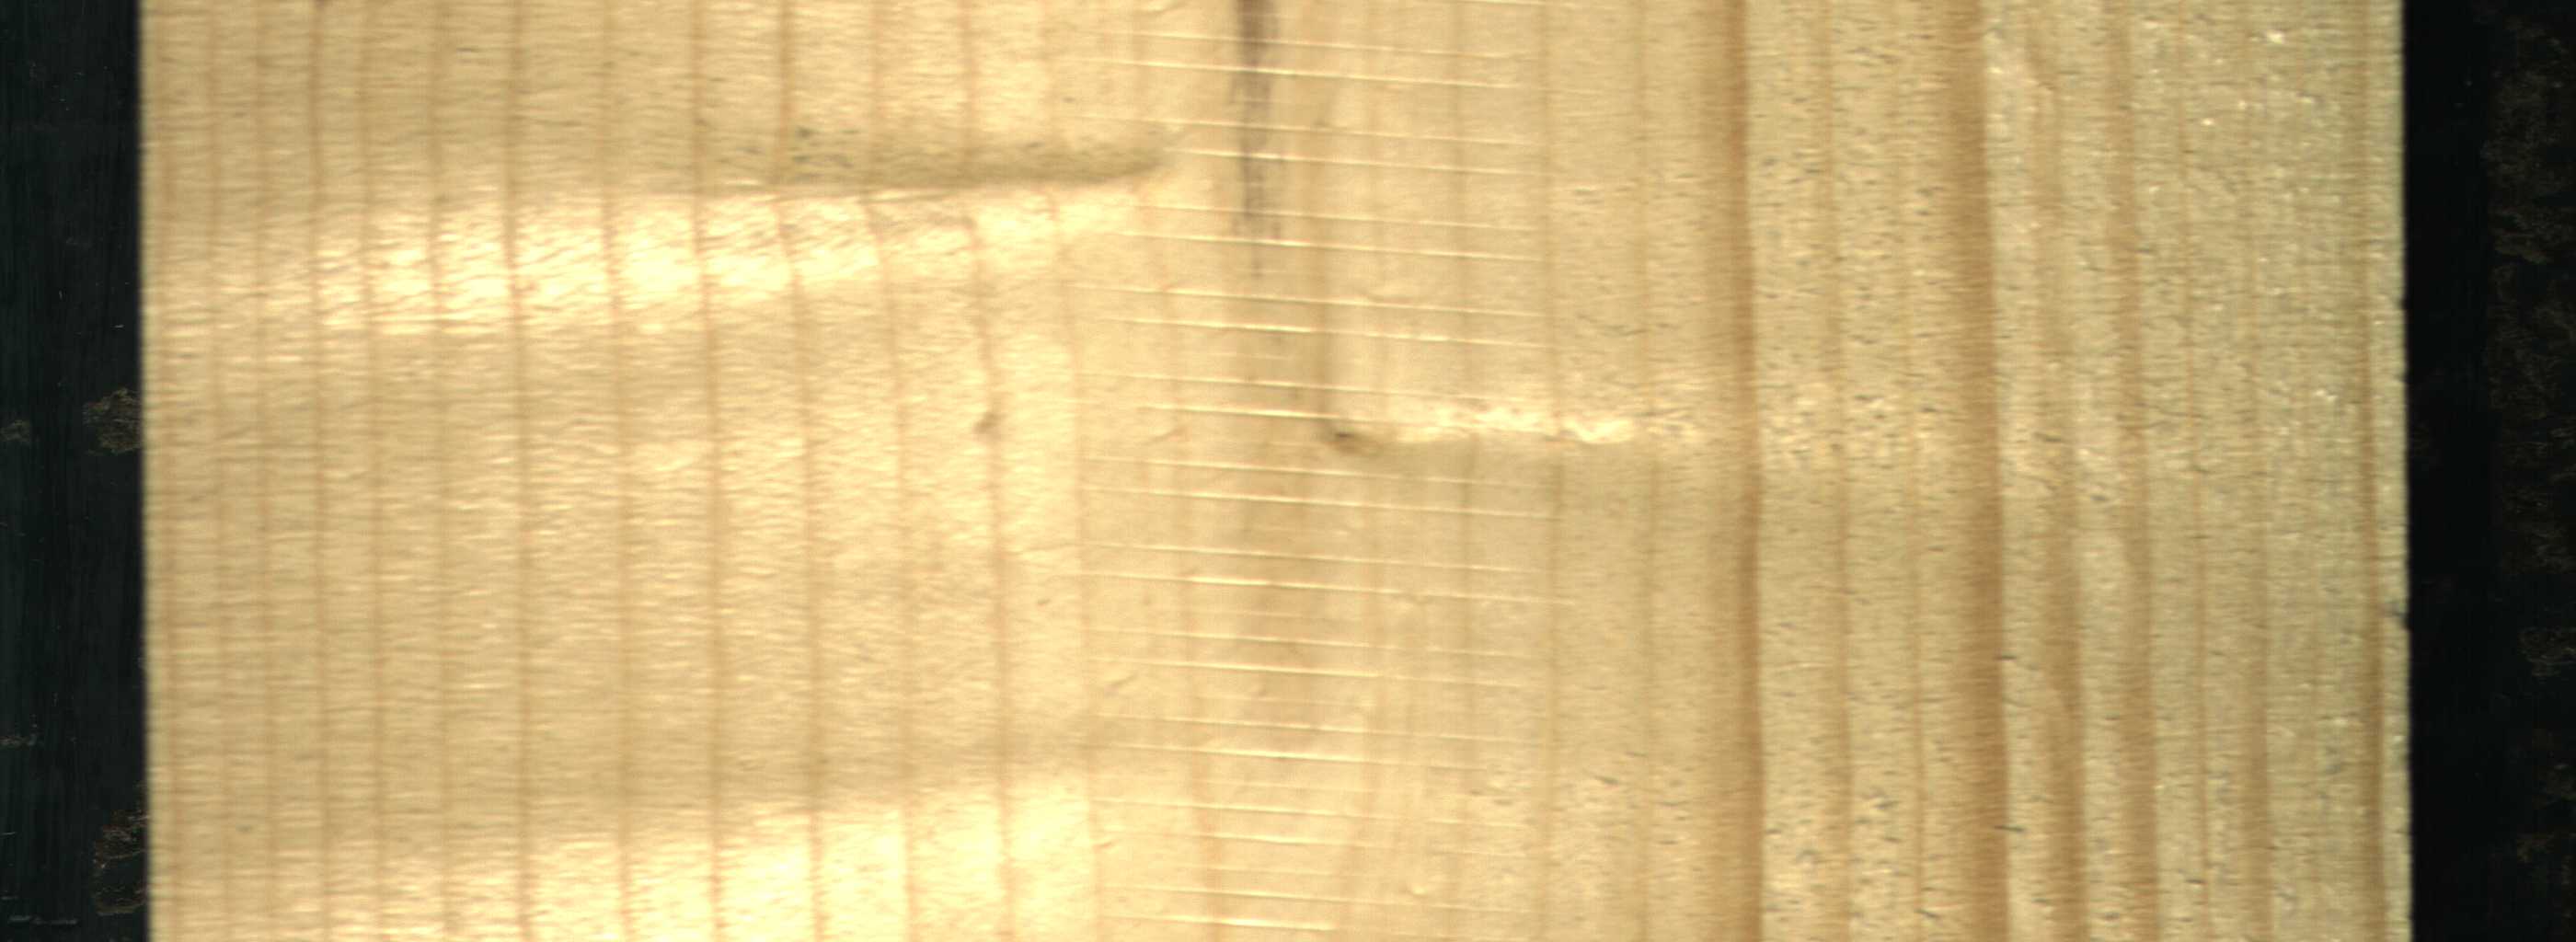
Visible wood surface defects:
Marrow